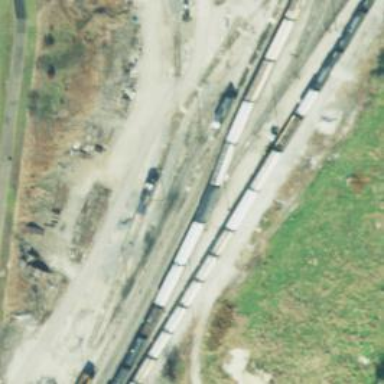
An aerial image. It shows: Abandoned railway.